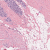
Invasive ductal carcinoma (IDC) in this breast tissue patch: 0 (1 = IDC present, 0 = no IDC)